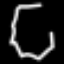
Label: octagon